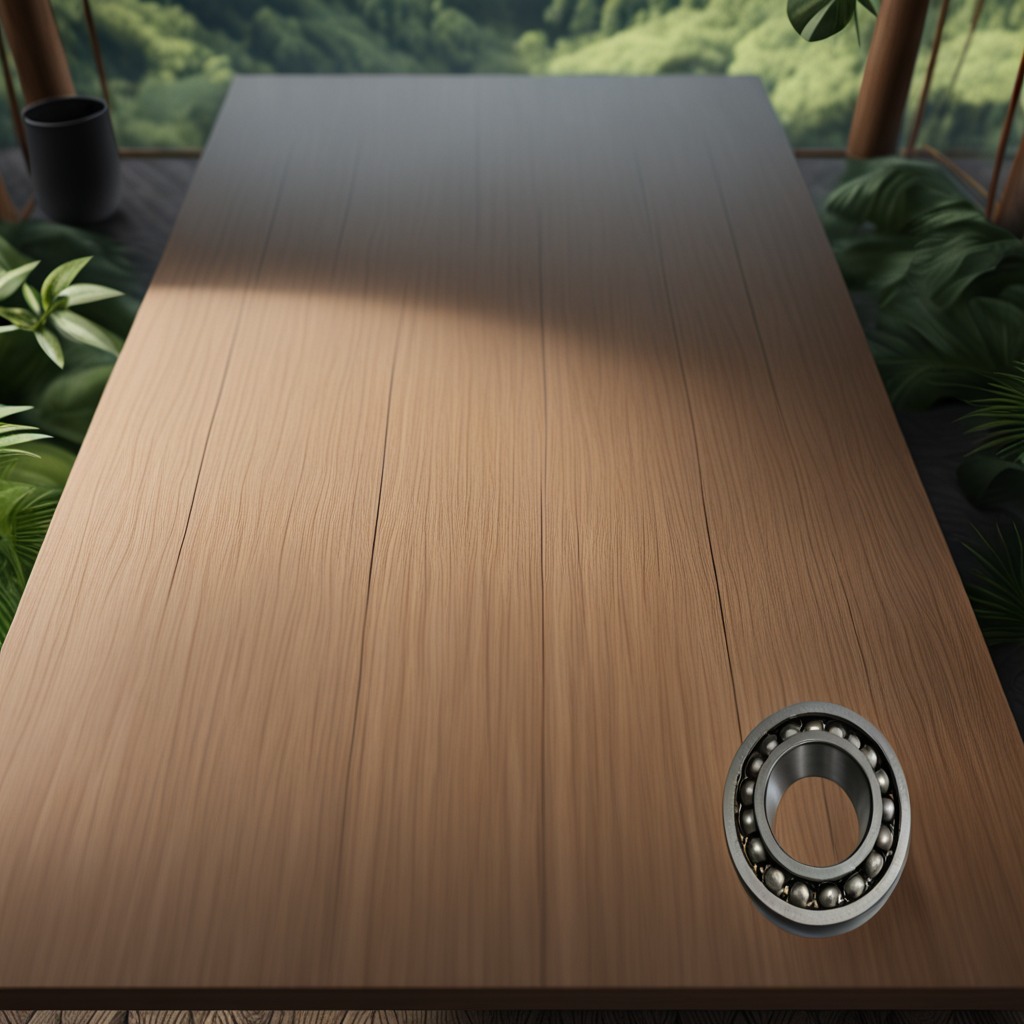
A metal ball bearing is lying on a wooden table inside a jungle field workshop tent.